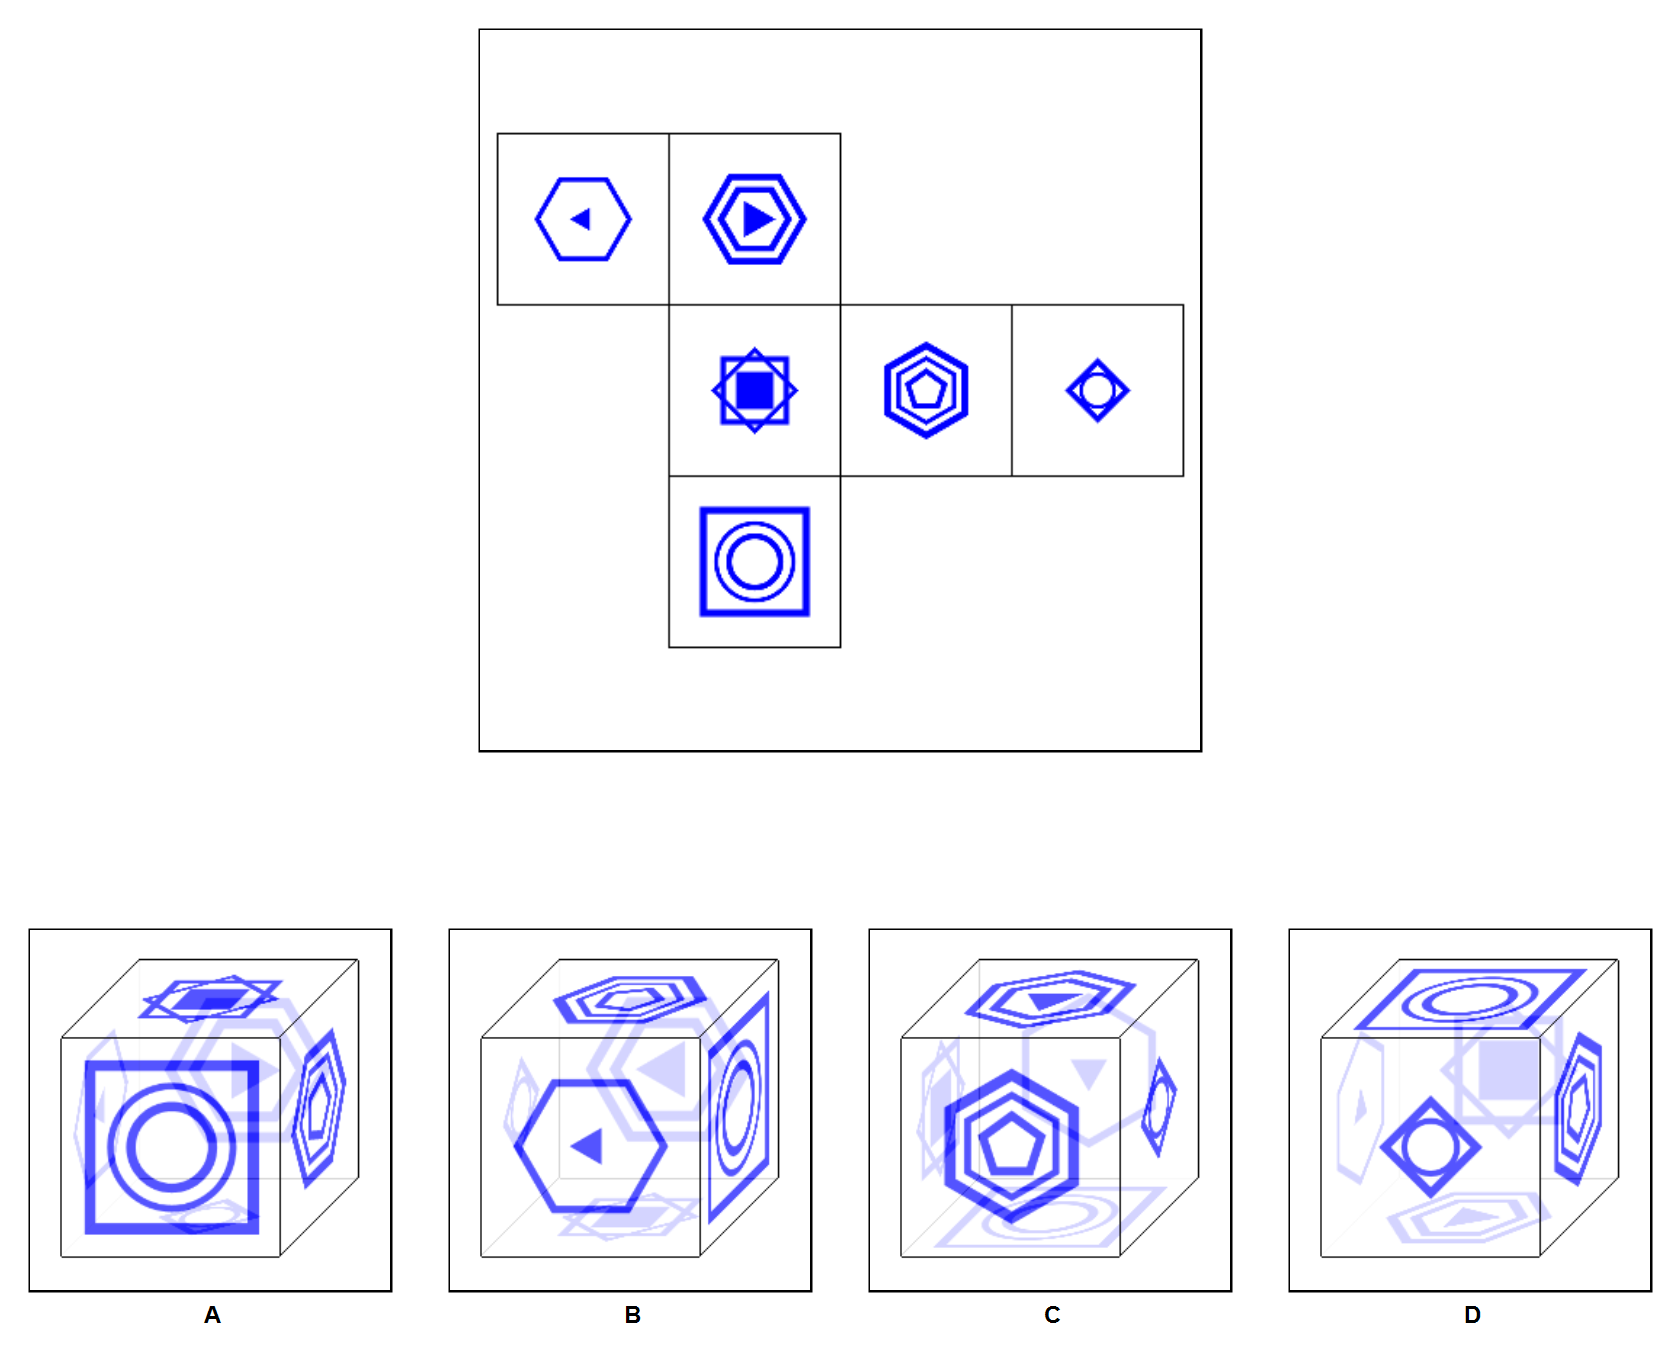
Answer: B